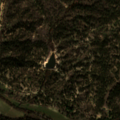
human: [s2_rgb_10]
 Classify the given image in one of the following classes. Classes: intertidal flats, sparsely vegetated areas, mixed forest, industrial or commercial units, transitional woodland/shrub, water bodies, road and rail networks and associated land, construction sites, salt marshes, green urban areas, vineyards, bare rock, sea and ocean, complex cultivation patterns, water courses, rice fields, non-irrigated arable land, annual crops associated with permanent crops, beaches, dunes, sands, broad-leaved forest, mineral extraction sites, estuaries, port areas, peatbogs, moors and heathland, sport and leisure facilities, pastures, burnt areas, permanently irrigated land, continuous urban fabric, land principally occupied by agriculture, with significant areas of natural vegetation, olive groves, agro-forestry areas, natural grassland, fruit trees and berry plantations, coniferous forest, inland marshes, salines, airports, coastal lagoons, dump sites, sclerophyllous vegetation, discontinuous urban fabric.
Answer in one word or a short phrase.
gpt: non-irrigated arable land, broad-leaved forest